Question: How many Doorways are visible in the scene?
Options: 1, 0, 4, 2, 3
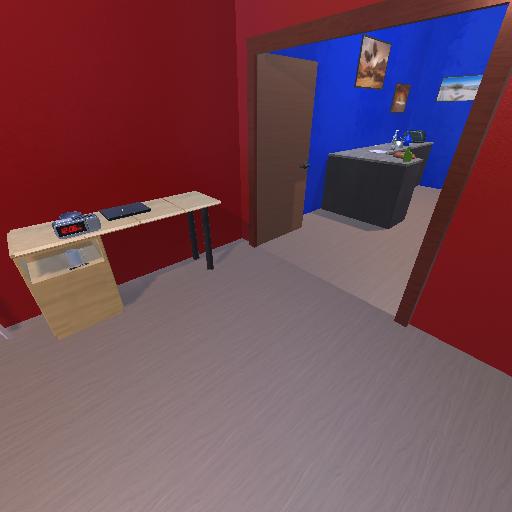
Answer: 1